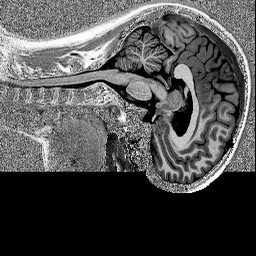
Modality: MP2RAGE
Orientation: sagittal
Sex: female